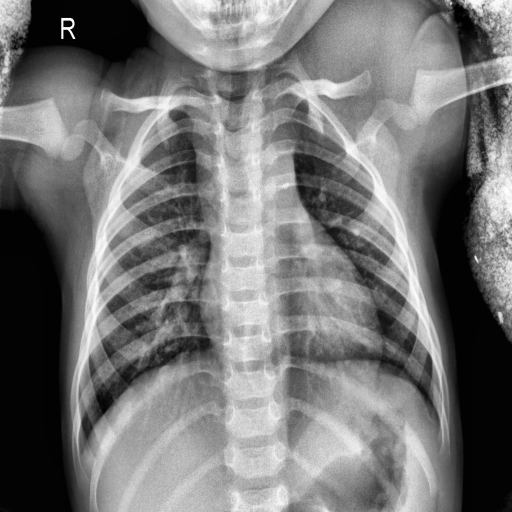
Finding: NORMAL